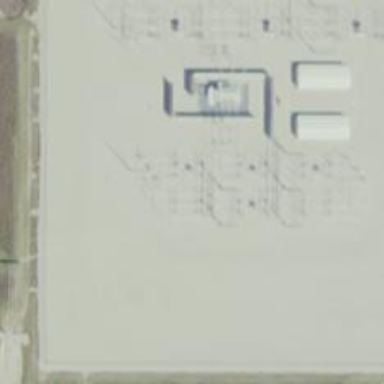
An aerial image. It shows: Switch used for power control.